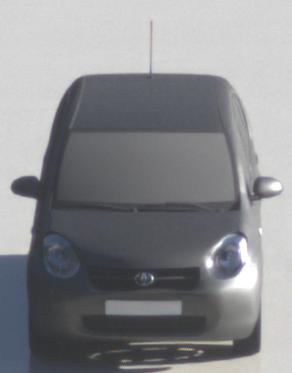
Make: Toyota
Model: Passo
Detailed model: Toyota Passo X Yururi
Model produced from: 2010
Model produced until: 2016
Doors: 5
Color: gray
Road condition: wet road
Daytime: sunrise or sunset
Contrast: medium contrast